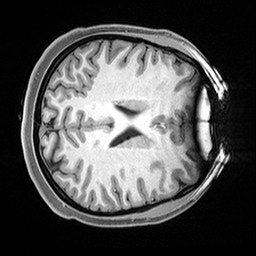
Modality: T1w
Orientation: axial
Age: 25
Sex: female
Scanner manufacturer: siemens
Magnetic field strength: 3 T
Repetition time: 2.4 s
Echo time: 0.00217 s